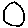
Label: circle